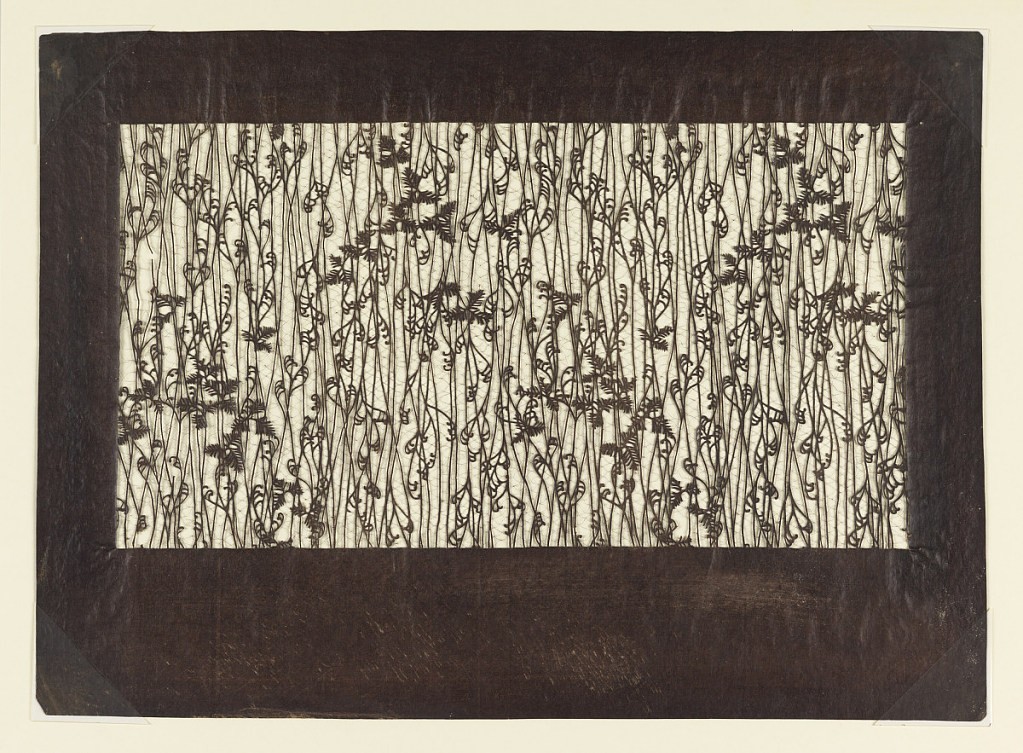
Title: Bracken and Hemlock Twigs
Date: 1838–68
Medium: Mulberry paper (kozo washi) treated with fermented persimmon tannin (kakishibu), and silk threads (itoire)
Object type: Katagami
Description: Bracken and hemlock twigs dangle vertically with offshoots springing out from either direction. Clumps of leaves, gathered in threes, give the stencil variation. Silk threads have been added to support the stencil structure.